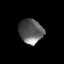
Tissue: lung
Cell type: Epithelial cells
Senescence score: 0.5637
Nuclear area (px): 576
Mean DAPI intensity: 94.382